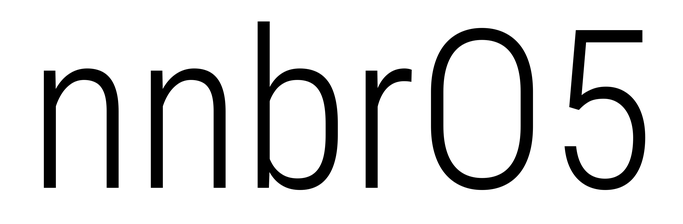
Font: Roboto_Condensed_Light